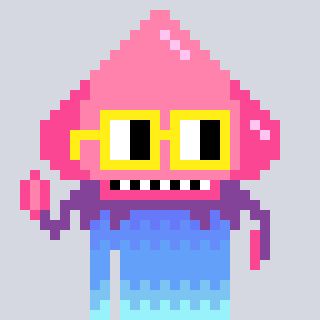
a pixel art character with square yellow glasses, a squid-shaped head and a cold-colored body on a cool background